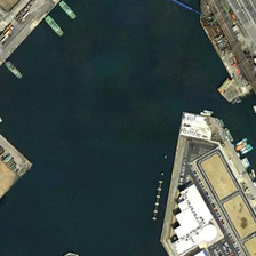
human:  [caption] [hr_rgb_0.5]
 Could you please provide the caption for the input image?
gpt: it is a peaceful port with several boats stop here .

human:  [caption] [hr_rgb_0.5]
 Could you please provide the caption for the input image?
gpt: It's a port with some berthing ships and docks.

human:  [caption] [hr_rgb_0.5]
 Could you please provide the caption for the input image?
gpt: Here is a port with some moored ships and bylands stratagem.

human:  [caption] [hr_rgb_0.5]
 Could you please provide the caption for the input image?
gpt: Here are some Mooring Ships and ponygon bylands and ports.

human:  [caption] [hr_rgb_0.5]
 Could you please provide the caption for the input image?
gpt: This is a port.